Question: ### Background
Users can pick dates as shown in the following screen shot:

Any starting month/day and ending month/day combinations are valid, such as:
- -
The second combination is difficult (I call it the "tricky date scenario") because the year for the should come the year for the . That is to say, for the year 1900 (also shown selected in the screen shot above), the full dates would be:
- - - - -
### Problem
Writing a SQL statement that selects values from a table with dates that fall between the start month/day and end month/day, regardless of how the start and end days are selected. In other words, this is a year wrapping problem.
### Inputs
The query receives as parameters:
- - -
### Previous Attempt
Consider the following MySQL code (that worked):
'''
end_year = start_year +
greatest( -1 *
sign(
datediff(
date(
concat_ws('-', year, end_month, end_day )
),
date(
concat_ws('-', year, start_month, start_day )
)
)
), 0
)
'''
How it works, with respect to the tricky date scenario:
1. Create two dates in the current year.
2. The first date is Dec 22, 1900 and the second date is Feb 28, 1900.
3. Count the difference, in days, between the two dates.
4. If the result is negative, it means the year for the second date must be incremented by 1. In this case: Add 1 to the current year. Create a new end date: Feb 28, 1901. Check to see if the date range for the data falls between the start and calculated end date.
5. If the result is positive, the dates have been provided in chronological order and nothing special needs to be done.
This worked in MySQL because the difference in dates would be positive or negative.
### Question
How should the following (broken) code be rewritten for PostgreSQL to take into consideration the relative chronological order of the starting and ending month/day pairs (with respect to introducing that tricky annual temporal displacement)?
'''
SELECT
m.amount
FROM
measurement m
WHERE
(extract(MONTH FROM m.taken) >= month1 AND
extract(DAY FROM m.taken) >= day1) AND
(extract(MONTH FROM m.taken) <= month2 AND
extract(DAY FROM m.taken) <= day2)
'''
Any thoughts, comments, or questions?
(The dates are pre-parsed into MM/DD format in PHP. My preference is for a pure PostgreSQL solution, but I am open to suggestions on what might make the problem simpler using PHP. The SQL lives in a stored procedure that is called by JasperReports, so the only items PHP can touch are the dates passed into the reporting engine.)
### Update #1
The following code nearly works:
'''
select
(extract(YEAR FROM m.taken)||'-12-12')::date as start_date,
((extract(YEAR FROM m.taken)+
greatest(
0,
sign(
(extract(YEAR FROM m.taken)||'-12-12')::date -
(extract(YEAR FROM m.taken)||'-02-01')::date) ))||'-02-01')::date as end_date,
m.taken,
extract(YEAR FROM m.taken) as year_taken
from
measurement m
where
m.station_id = 200 AND
m.category_id = 1 AND
(m.taken, m.taken) OVERLAPS
((extract(YEAR FROM m.taken)||'-12-12')::date,
((extract(YEAR FROM m.taken)+
greatest(
0,
sign(
(extract(YEAR FROM m.taken)||'-12-12')::date -
(extract(YEAR FROM m.taken)||'-02-01')::date) ))||'-02-01')::date)
'''
It produces the correct start and end date constraints:
'''
start_date ;end_date ;taken ;year_taken
"1969-12-12";"1970-02-01";"1969-12-12";1969
"1969-12-12";"1970-02-01";"1969-12-13";1969
...
"1969-12-12";"1970-02-01";"1969-12-31";1969
"1970-12-12";"1971-02-01";"1970-12-12";1970
'''
However, the values between '1970-01-01' and '1970-02-01' are missing, but must be included.
### Versions
PostgreSQL 8.4.4 and PHP 5.2.10
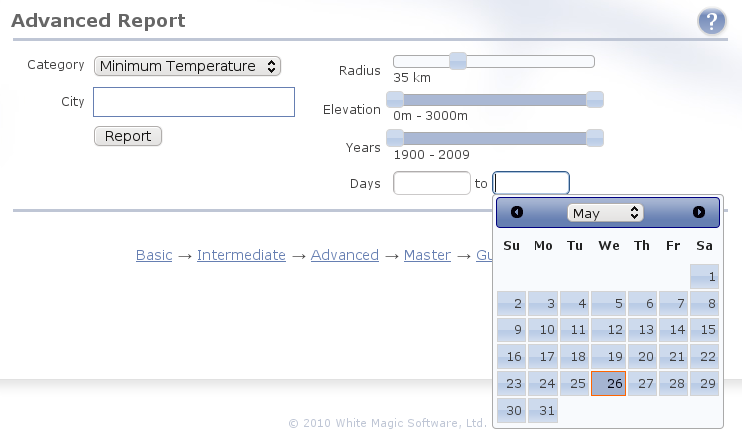
Answer: '''
SELECT
m.amount
FROM
measurement m,
to_date('Dec 01 1900', 'Mon DD YYYY') AS A(d1),
to_date('Feb 28 1900', 'Mon DD YYYY') AS B(d2),
to_date('Feb 28 1901', 'Mon DD YYYY') AS C(d3)
WHERE m.taken
BETWEEN
d1 AND
CASE WHEN d2 < d1 THEN d3 ELSE d2 END
'''
References: <URL>.
EDIT: Sorry, I thought you wanted a specific year:
'''
SELECT
amount
FROM
(SELECT
M.amount, M.taken,
to_date('Dec 01 ' || extract(YEAR FROM M.taken), 'Mon DD YYYY'),
to_date('Feb 28 ' || extract(YEAR FROM M.taken), 'Mon DD YYYY')
FROM
measurement AS M
) AS A(amount, taken, d1, d2)
WHERE
(d2 >= d1 AND taken BETWEEN d1 AND d2)
OR
(d2 < d1 AND (taken <= d2 OR taken >= d1));
'''
If the set is big, this doesn't have a lot of chances for optimization. In that case, you can have an SQL function that converts all the dates to a certain year '(say taken - (extract(year from taken) - 1900) * '1 year'::interval)' and then compare with Dec 02 1900 and Feb 28 1900. That way you can index the result of this date conversion function AND you don't have to calculate two dates for each entry.